Question: I know this is well documented, but I'm struggling to implement this in my code.
I would like to shade the area under my graph with a colormap. Is it possible to have a colour, i.e. red from any points over 30, and a gradient up until that point?
I am using the method fill_between, but I'm happy to change this if there is a better way to do it.
'''
def plot(sd_values):
plt.figure()
sd_values=np.array(sd_values)
x=np.arange(len(sd_values))
plt.plot(x,sd_values, linewidth=1)
plt.fill_between(x,sd_values, cmap=plt.cm.jet)
plt.show()
'''
This is the result at the moment. I have tried 'axvspan', but this doesnt have 'cmap' as an option. Why does the below graph not show a colormap?

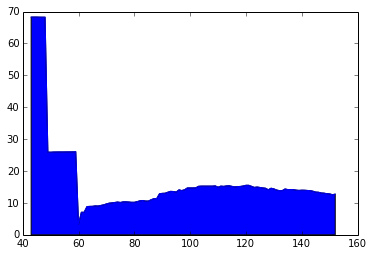
Answer: I'm not sure if the 'cmap' argument should be part of the 'fill_between' plotting command. In your case probably want to use the 'fill()' command btw.
These fill commands create polygons or polygon collections. A polygon collection can take a 'cmap' but with 'fill' there is no way of providing the data on which it should be colored.
What's (for as far as i know) certainly not possible is to fill a single polygon with a gradient as you wish.
The next best thing is to fake it. You can plot a shaded image and clip it based on the created polygon.
'''
# create some sample data
x = np.linspace(0, 1)
y = np.sin(4 * np.pi * x) * np.exp(-5 * x) * 120
fig, ax = plt.subplots()
# plot only the outline of the polygon, and capture the result
poly, = ax.fill(x, y, facecolor='none')
# get the extent of the axes
xmin, xmax = ax.get_xlim()
ymin, ymax = ax.get_ylim()
# create a dummy image
img_data = np.arange(ymin,ymax,(ymax-ymin)/100.)
img_data = img_data.reshape(img_data.size,1)
# plot and clip the image
im = ax.imshow(img_data, aspect='auto', origin='lower', cmap=plt.cm.Reds_r, extent=[xmin,xmax,ymin,ymax], vmin=y.min(), vmax=30.)
im.set_clip_path(poly)
'''
The image is given an extent which basically stretches it over the entire axes. Then the clip_path makes it only showup where the 'fill' polygon is drawn.